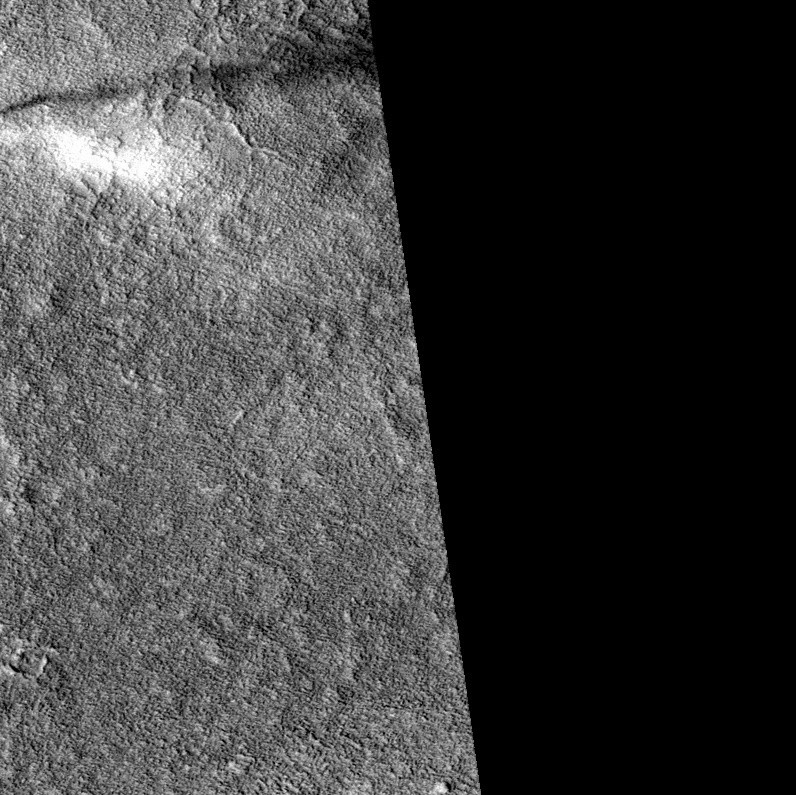
Label: dustdevil